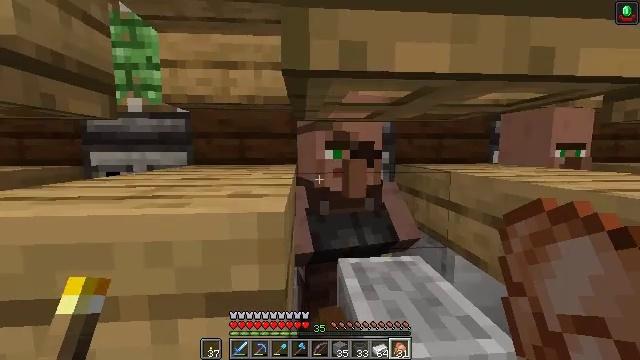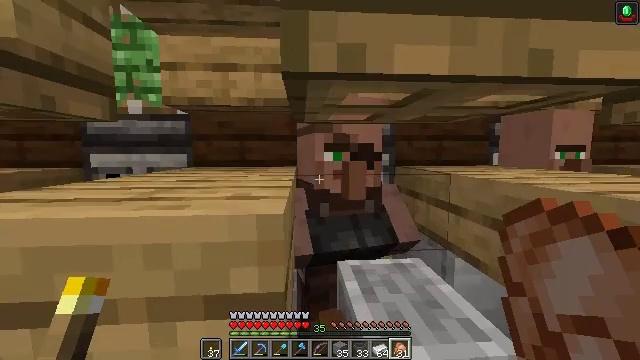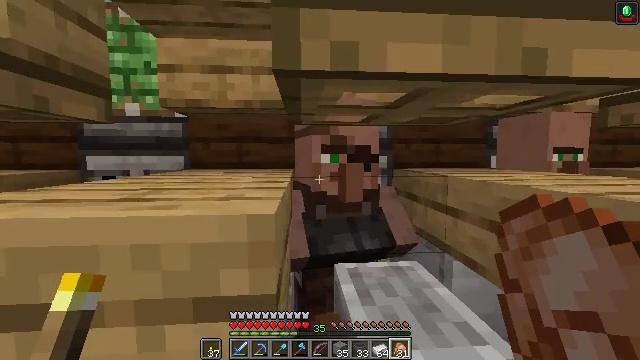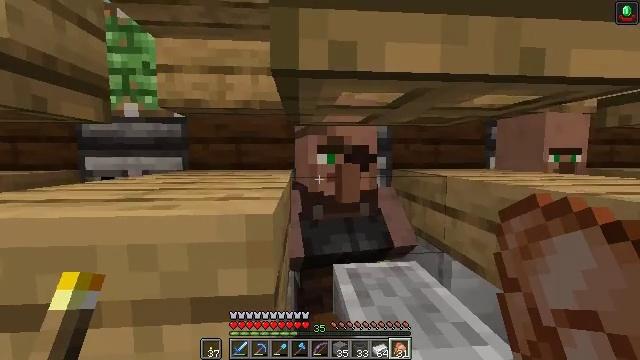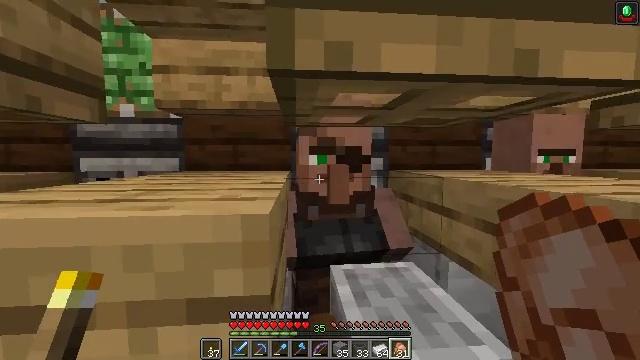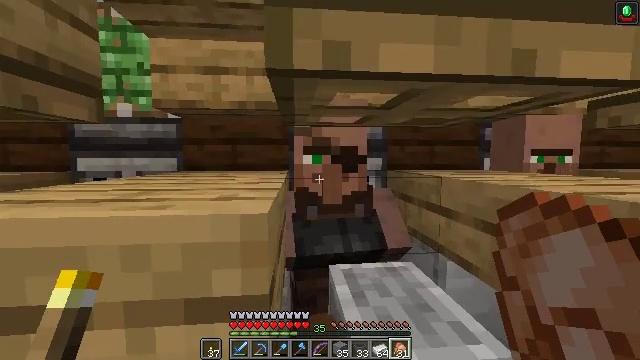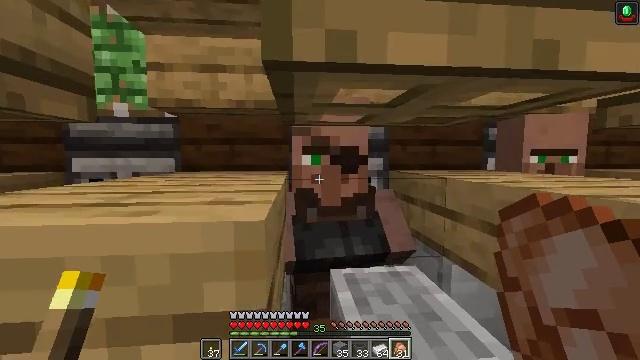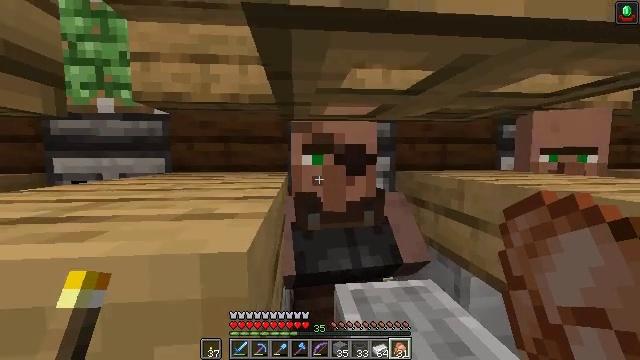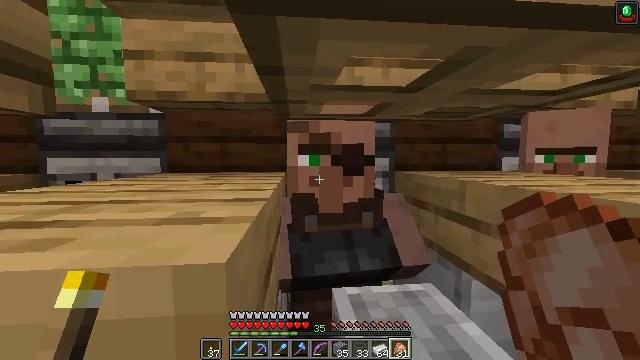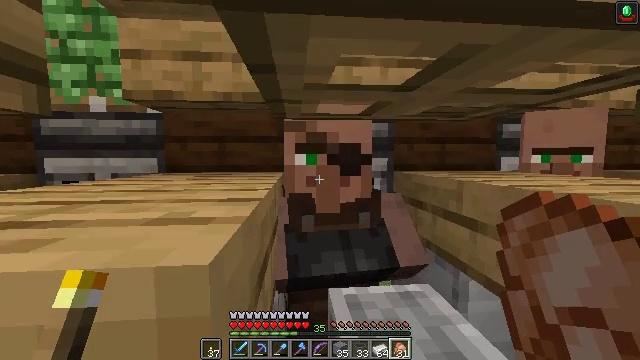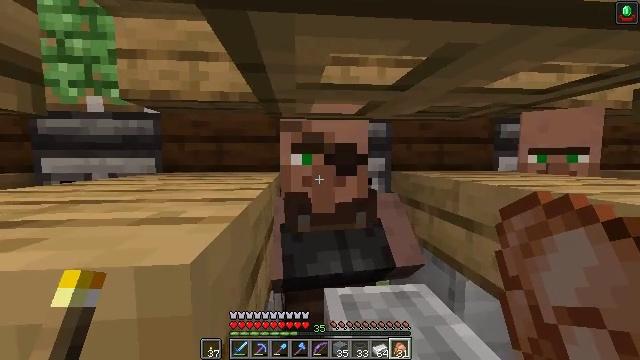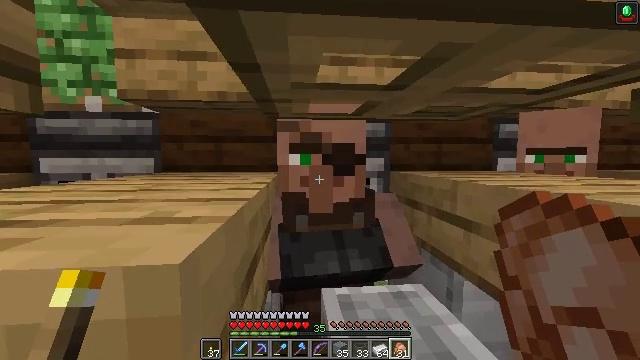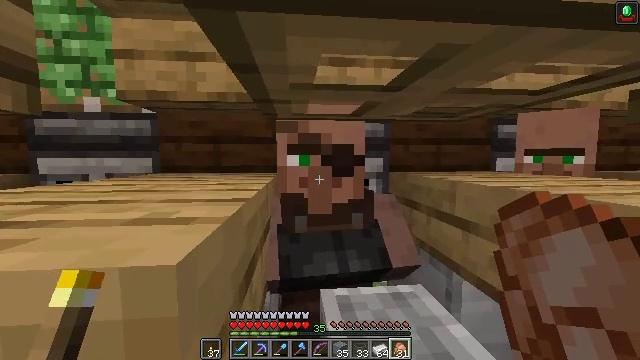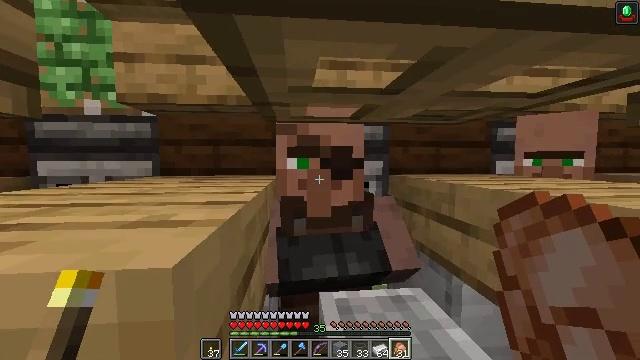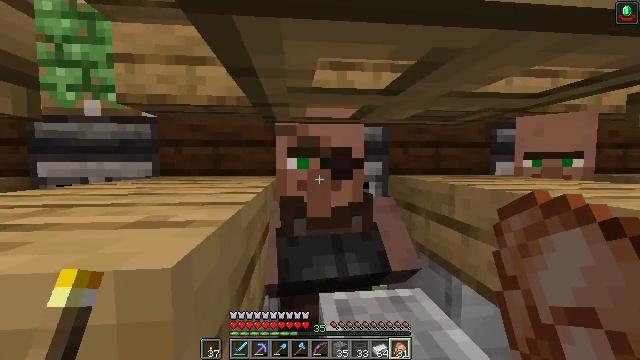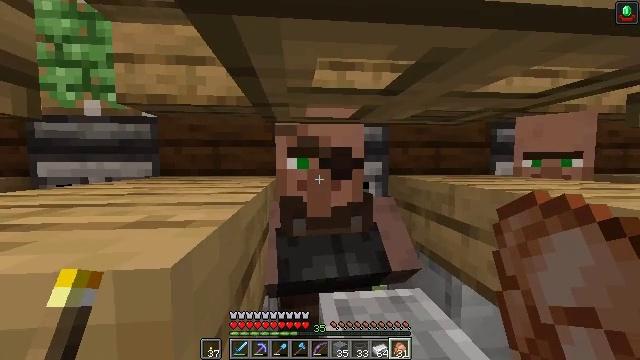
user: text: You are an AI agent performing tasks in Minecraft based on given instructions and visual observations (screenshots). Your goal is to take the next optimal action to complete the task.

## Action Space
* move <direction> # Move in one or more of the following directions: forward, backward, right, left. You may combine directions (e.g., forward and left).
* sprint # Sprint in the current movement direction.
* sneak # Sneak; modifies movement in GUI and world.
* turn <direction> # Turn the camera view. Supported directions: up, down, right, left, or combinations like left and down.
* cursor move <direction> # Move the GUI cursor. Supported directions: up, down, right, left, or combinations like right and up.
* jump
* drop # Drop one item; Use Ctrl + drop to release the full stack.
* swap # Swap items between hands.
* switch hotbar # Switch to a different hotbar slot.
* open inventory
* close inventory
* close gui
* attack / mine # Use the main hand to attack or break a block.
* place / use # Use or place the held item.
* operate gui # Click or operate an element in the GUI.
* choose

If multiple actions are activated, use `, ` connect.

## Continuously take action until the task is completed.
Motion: motion action
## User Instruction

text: Open the crafting table to craft an emerald.
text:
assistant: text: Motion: no_op
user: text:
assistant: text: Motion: no_op
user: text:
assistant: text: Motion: no_op
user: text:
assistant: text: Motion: no_op
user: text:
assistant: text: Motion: no_op
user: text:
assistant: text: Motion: move forward
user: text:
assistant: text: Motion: move forward
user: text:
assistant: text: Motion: move forward
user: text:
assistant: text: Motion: move forward
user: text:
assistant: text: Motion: no_op
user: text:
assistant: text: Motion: no_op
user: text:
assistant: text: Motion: no_op
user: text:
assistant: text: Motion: no_op
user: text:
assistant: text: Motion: no_op
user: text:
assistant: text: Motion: no_op
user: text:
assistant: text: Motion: no_op
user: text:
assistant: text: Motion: no_op
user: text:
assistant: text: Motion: no_op
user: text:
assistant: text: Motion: no_op
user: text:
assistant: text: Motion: no_op
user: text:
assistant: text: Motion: no_op
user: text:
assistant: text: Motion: no_op
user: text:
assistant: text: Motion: no_op
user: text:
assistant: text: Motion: no_op
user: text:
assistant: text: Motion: no_op
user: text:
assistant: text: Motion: no_op
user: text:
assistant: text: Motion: no_op
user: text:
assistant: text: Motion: no_op
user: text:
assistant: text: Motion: use / place
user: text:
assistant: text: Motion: use / place